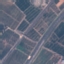
Label: Highway